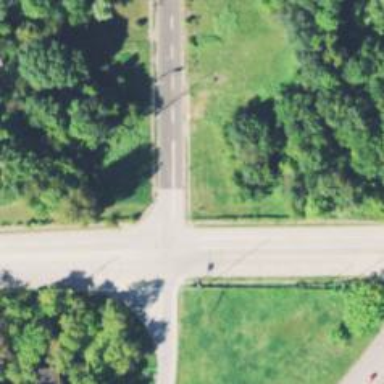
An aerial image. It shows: Historic road.